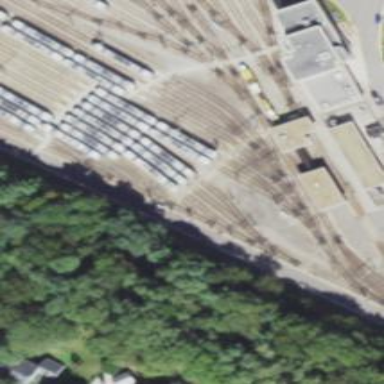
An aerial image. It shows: Light rail service yard with electrified contact lines.